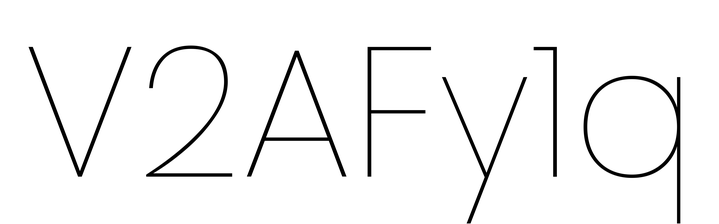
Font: Poppins-Thin